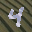
Label: 4